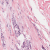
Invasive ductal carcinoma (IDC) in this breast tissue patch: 1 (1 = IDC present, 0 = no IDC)